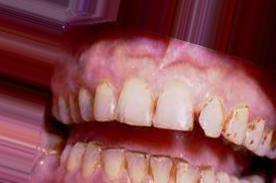
Condition: Tooth Discoloration